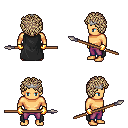
a pixel art fantasy rpg character, male body template, human, tanned skin, black cape, magenta pants, white blonde curly afro hairstyle, silver tiara, gold gloves, spear, four views (front, back, left, right), 2x2 character sprite sheet, small pixel art, hard edges, no anti-aliasing